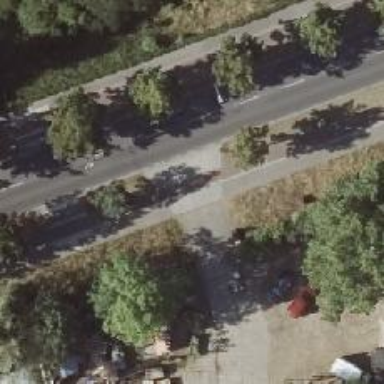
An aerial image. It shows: Asphalt footway with designated cycle lane.